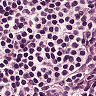
Metastatic tissue present: no